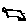
Label: cat